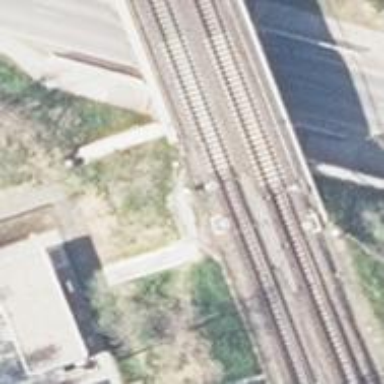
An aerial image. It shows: Railway track with contact lines for electrification.